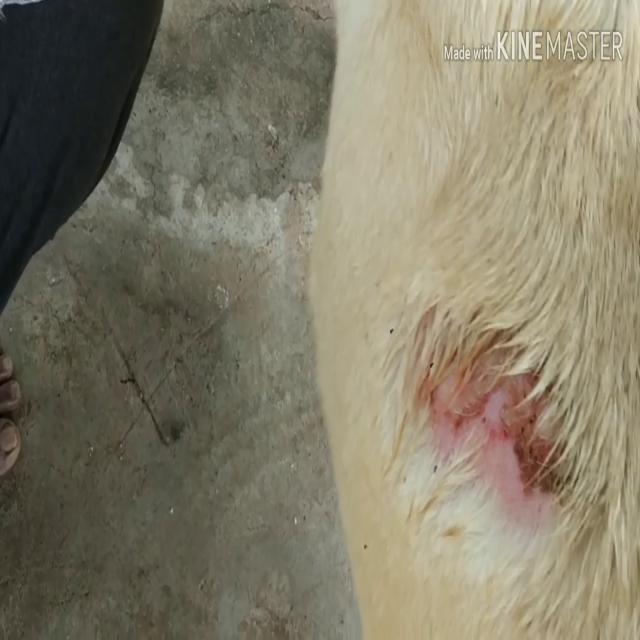
Canine dermatitis — inflammation of the skin presenting with erythema, pruritus, papules, and excoriation. May be allergic, contact, or atopic in origin.